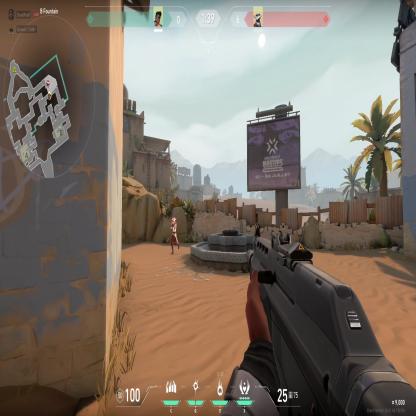
Label: enemy